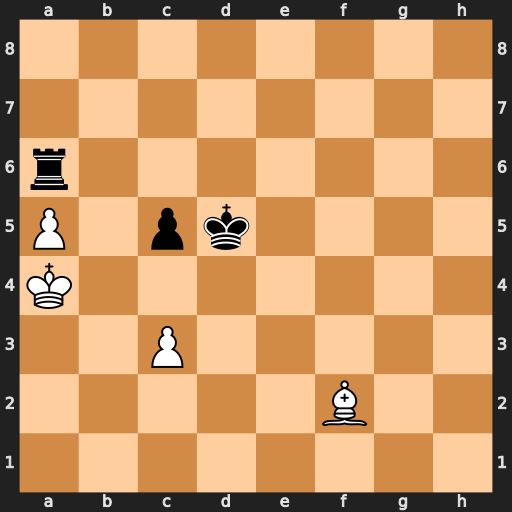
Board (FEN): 8/8/r7/P1pk4/K7/2P5/5B2/8
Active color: w
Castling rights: -
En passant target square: -
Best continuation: Kb5 Ra8 c4+ Kd6 Bg3+ Ke6 a6